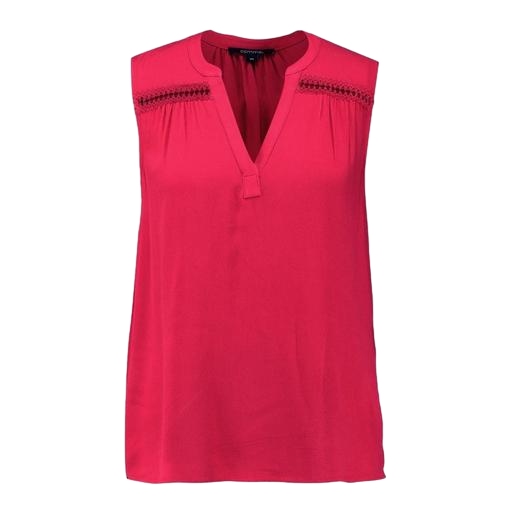
red avalon v-neck sleeveless top, pink pleated front sleeveless top, red sleeveless top, white background